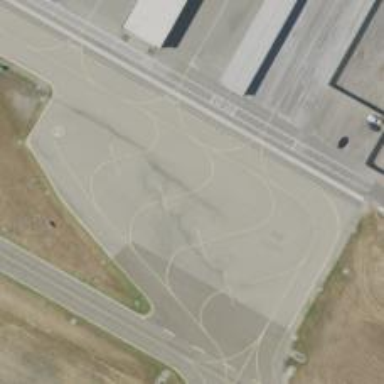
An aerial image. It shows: Image of taxiway at airport.